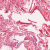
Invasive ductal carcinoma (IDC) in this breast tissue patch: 0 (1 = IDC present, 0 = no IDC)